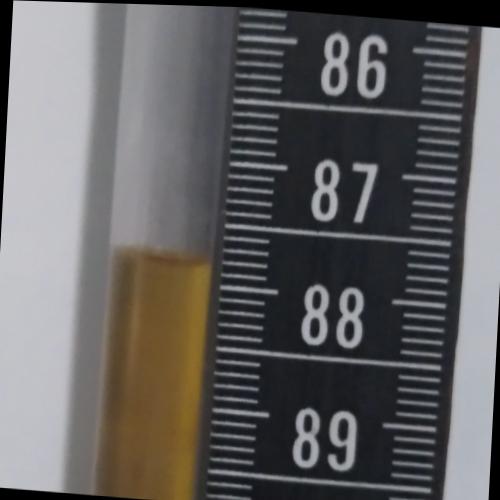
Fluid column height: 87.8 cm